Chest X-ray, PA view. Patient: 51 years old, sex M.
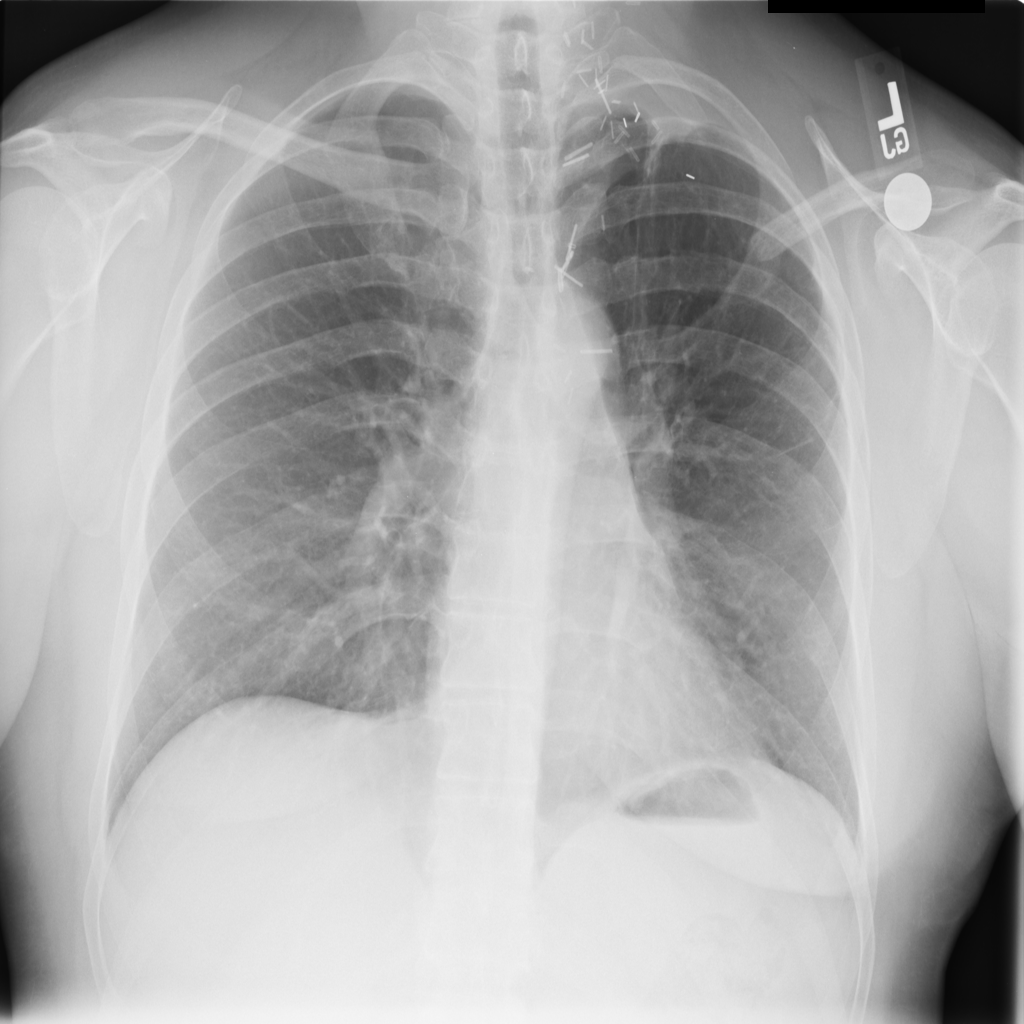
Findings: No Finding